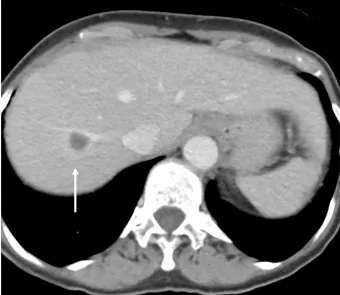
Abdominal contrast-enhanced computed CT findings 3 weeks after surgery. . A-c: Few low-density areas with irregular peripheral rim enhancement in the liver.
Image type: radiology (ct)